Question: I'm developing an MVC5 project that have Payfast implementation. I have a View that submit all the information to the Payfast website for payment. If i run the project it always give me 'Compilation Error'pointing to '@Scripts.Render("~/bundles/jquery")'. I'm confused please help.
This is the view that is giving me the problem.
'''
@model Template.Model.PayFastModel
<body>
<form id="hiddenform" action=@Model.actionURL>
@Html.HiddenFor(model => model.merchant_id)
@Html.HiddenFor(model => model.merchant_key)
@Html.HiddenFor(model=>model.m_payment_id)
@Html.HiddenFor(model=>model.payment_mode)
@Html.HiddenFor(model => model.name_first)
@Html.HiddenFor(model => model.name_last)
@Html.HiddenFor(model => model.email_address)
@Html.HiddenFor(model=>model.site)
@Html.HiddenFor(model => model.@return)
@Html.HiddenFor(model => model.cancel_return)
@Html.HiddenFor(model => model.notify_url)
@Html.HiddenFor(model => model.item_name)
@Html.HiddenFor(model => model.amount)
</form>
<br/><br /><br /><br /><br /><br />
<p style="text-align: center">
<h3>
Connecting to Payfast , please wait ...
</h3>
</p>
</body>
@Scripts.Render("~/bundles/jquery")
<script type="text/javascript" language="javascript">
$(this.document).ready(function () {
var form = $("form");
form.submit();
});
</script>
'''
The error message:
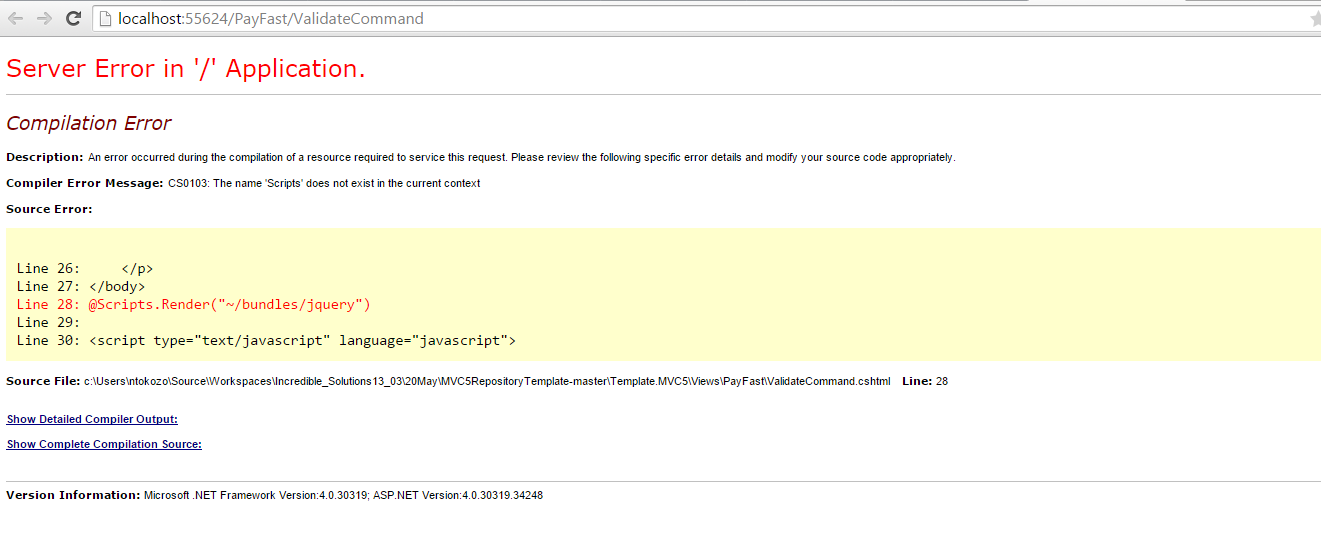
Answer: Make sure you have the following line in the 'web.config' in the 'Views' folder:
'''
<system.web.webPages.razor>
<pages pageBaseType="System.Web.Mvc.WebViewPage">
<namespaces>
...
<!-- THIS LINE: -->
<add namespace="System.Web.Optimization" />
'''
Additionally, you may also be missing the reference to the 'System.Web.Optimization' assembly, ensure that it exists.